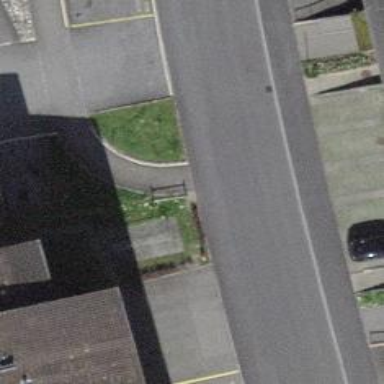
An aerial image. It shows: Kerb serving as barrier.